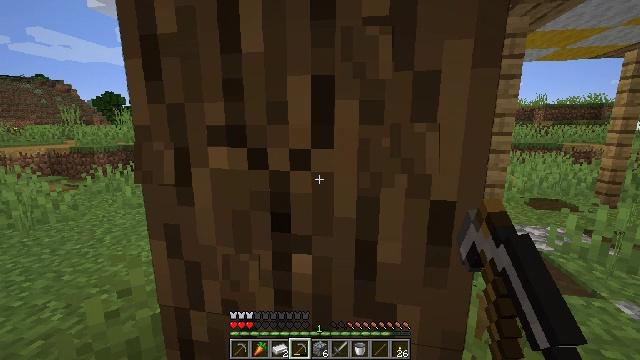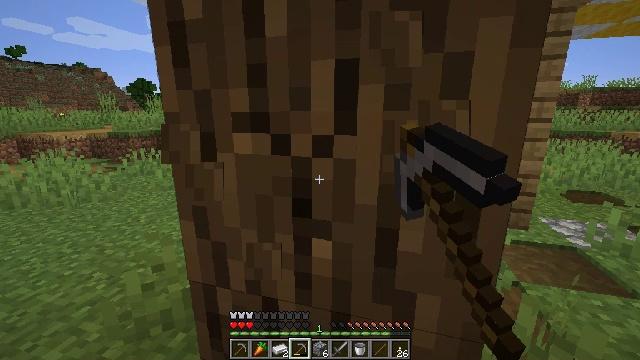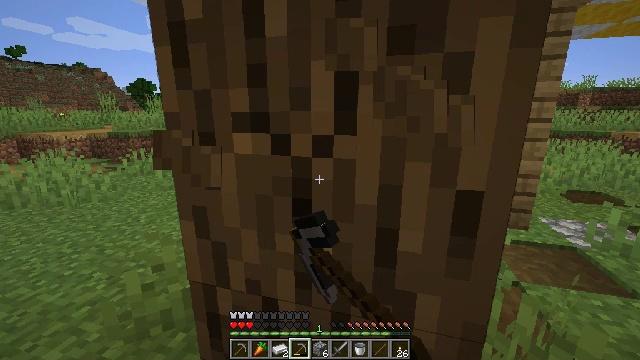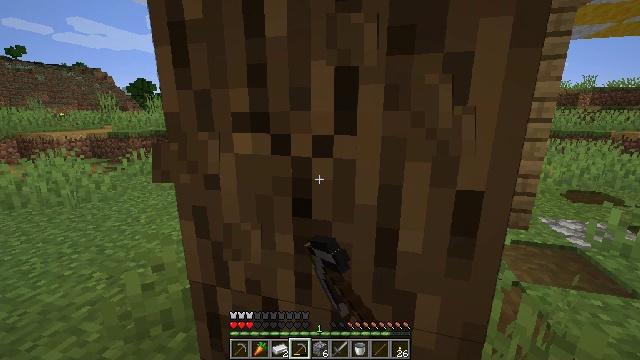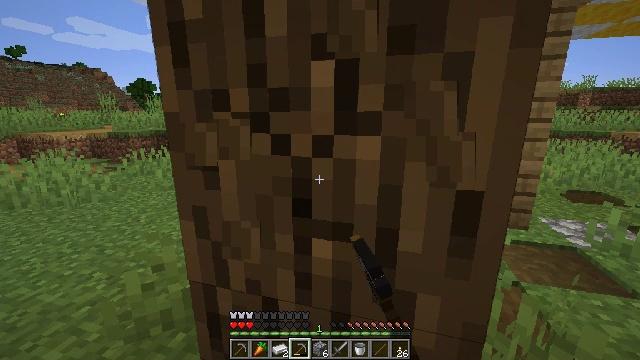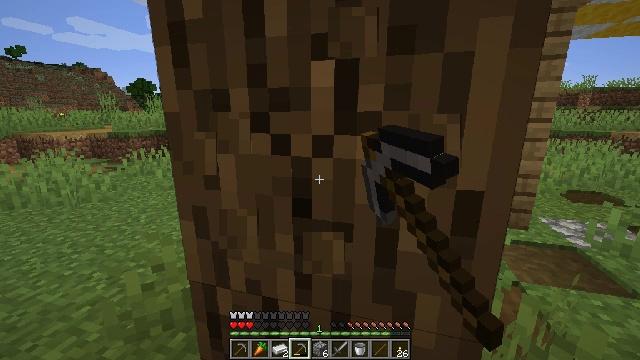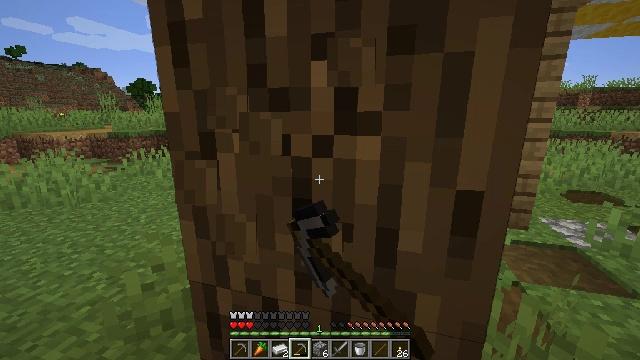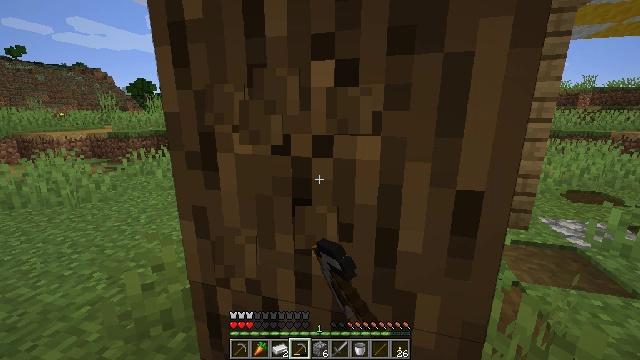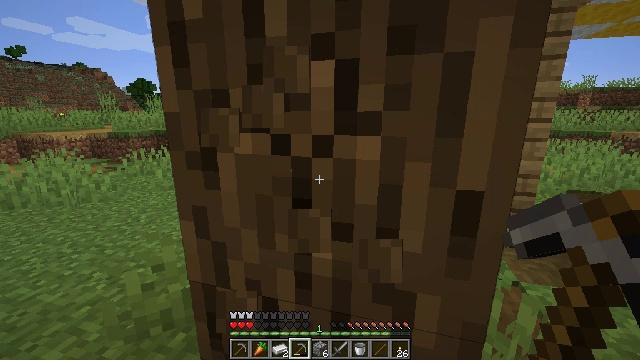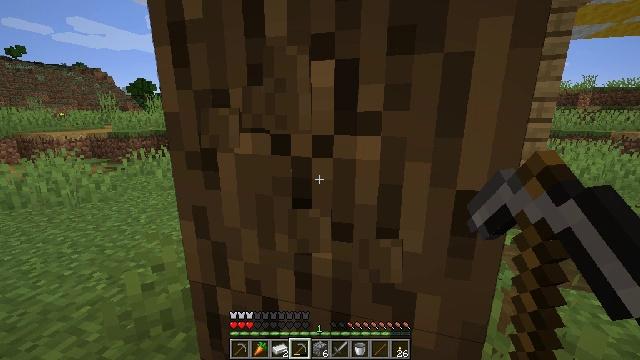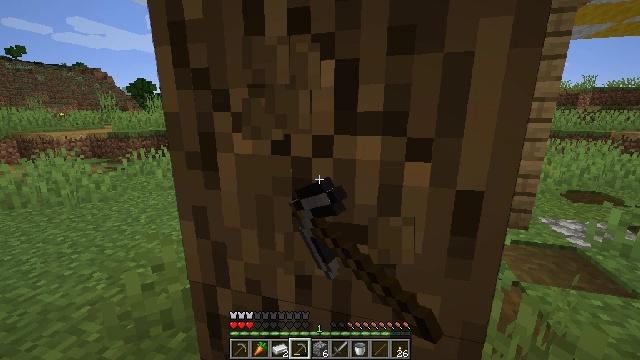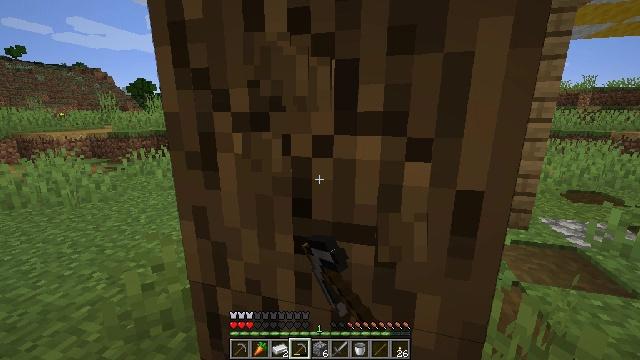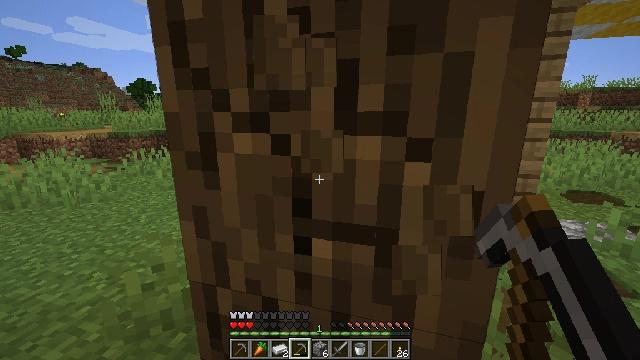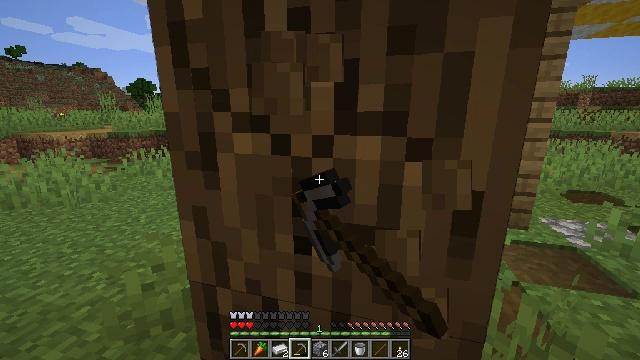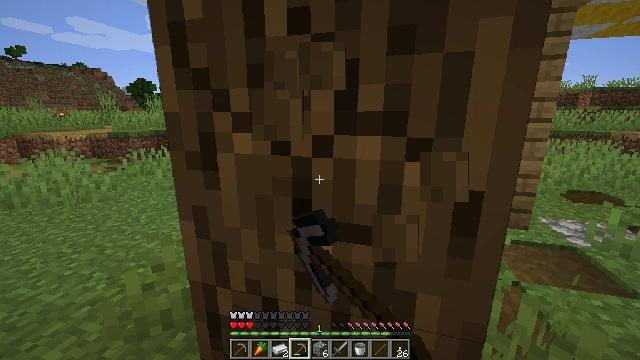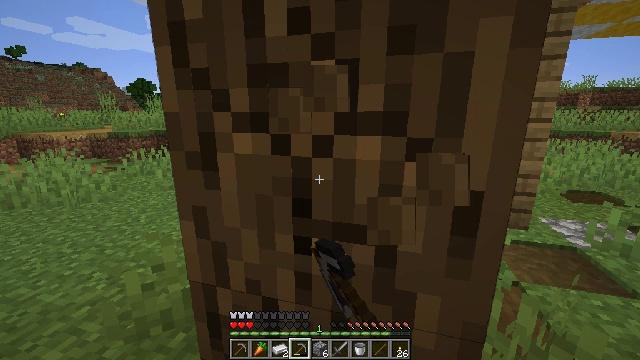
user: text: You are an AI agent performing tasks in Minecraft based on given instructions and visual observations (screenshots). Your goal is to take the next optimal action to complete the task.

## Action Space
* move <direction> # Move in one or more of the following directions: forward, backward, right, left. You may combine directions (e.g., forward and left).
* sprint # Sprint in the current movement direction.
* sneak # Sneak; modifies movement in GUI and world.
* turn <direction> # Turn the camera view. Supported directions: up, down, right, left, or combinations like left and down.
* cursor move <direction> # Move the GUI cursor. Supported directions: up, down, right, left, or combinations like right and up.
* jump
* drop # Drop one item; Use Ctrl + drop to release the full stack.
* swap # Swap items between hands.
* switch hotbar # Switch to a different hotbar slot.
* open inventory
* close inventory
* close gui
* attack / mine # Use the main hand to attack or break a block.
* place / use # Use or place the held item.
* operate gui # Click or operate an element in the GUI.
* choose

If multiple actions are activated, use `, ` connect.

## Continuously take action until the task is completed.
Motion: motion action
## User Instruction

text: Mine the oak log.
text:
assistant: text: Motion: turn left and down, attack / mine
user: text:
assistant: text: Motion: attack / mine
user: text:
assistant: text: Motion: attack / mine
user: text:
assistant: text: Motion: attack / mine
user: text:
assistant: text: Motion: attack / mine
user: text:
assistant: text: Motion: attack / mine
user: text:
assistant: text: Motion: attack / mine
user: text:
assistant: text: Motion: attack / mine
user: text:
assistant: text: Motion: attack / mine
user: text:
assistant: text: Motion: attack / mine
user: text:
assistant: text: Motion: attack / mine
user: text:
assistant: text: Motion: attack / mine
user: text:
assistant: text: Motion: attack / mine
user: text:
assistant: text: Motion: attack / mine
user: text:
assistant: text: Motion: attack / mine
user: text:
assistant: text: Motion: attack / mine
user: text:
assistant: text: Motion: attack / mine
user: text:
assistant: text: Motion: turn right, attack / mine
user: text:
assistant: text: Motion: attack / mine
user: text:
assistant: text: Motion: attack / mine
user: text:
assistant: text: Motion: turn up, attack / mine
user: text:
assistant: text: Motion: turn up, attack / mine
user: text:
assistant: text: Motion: turn up, attack / mine
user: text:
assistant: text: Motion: attack / mine
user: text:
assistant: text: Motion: attack / mine
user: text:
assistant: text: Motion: attack / mine
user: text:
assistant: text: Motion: attack / mine
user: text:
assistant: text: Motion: attack / mine
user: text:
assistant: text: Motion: attack / mine
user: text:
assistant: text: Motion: attack / mine